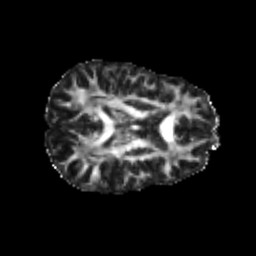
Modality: FA
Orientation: axial
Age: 23
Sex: male
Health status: healthy
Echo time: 0.074 s